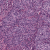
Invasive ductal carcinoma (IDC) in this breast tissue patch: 1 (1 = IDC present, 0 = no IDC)